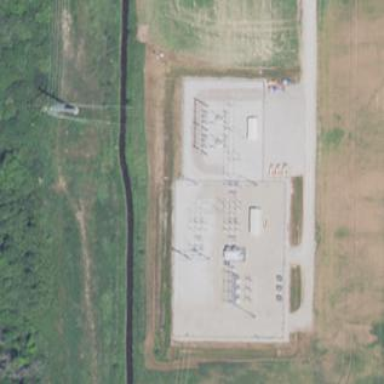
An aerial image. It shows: Fence surrounds transmission level power substation.